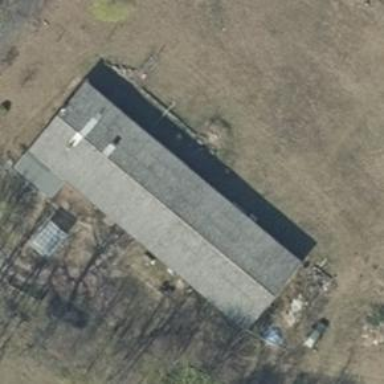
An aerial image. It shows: Gabled roof of grey-colored farm auxiliary building with its roof oriented along the structure.